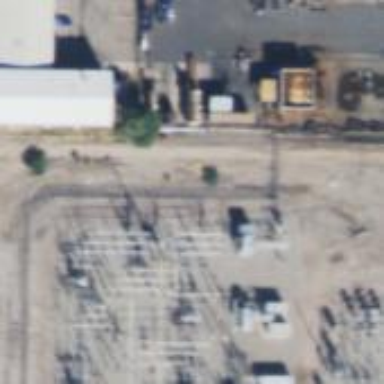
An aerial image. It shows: Switch for power supply.